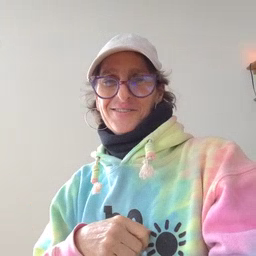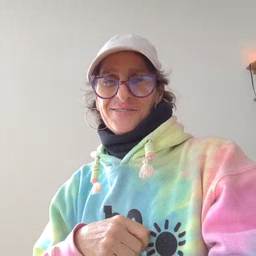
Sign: wet